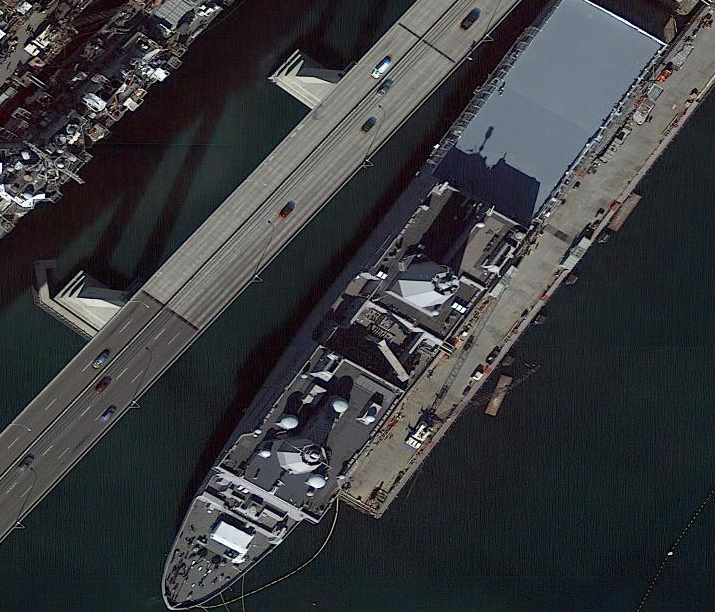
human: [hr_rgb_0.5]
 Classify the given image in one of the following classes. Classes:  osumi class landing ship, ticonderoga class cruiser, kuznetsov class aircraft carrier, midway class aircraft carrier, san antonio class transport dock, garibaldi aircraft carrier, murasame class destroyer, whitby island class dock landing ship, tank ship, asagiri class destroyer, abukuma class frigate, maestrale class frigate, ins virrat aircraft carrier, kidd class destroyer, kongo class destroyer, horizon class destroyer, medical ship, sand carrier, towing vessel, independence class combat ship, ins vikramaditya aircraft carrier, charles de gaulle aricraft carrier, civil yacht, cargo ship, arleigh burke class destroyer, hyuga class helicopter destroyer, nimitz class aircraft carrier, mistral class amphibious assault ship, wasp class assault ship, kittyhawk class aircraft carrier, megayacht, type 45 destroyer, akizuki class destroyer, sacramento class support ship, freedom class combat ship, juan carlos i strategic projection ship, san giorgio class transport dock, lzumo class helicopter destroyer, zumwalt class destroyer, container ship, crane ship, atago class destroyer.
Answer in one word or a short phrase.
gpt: San Antonio class transport dock